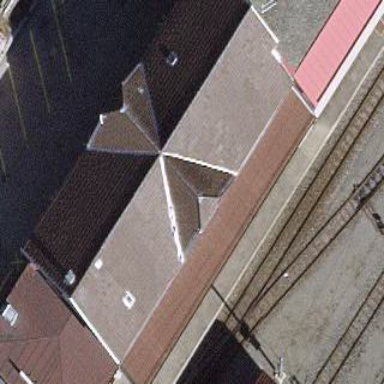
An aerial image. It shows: Train station building.